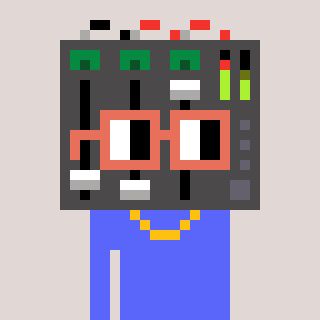
a pixel art character with square orange glasses, a mixer-shaped head and a purple-colored body on a warm background